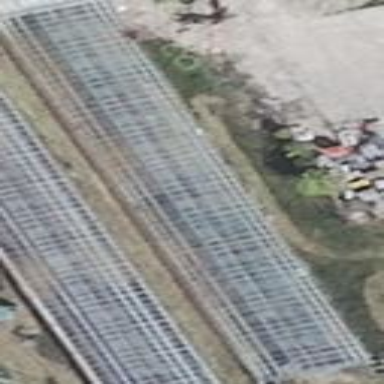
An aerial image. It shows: Greenhouse.